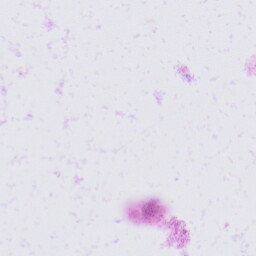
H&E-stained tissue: Skin